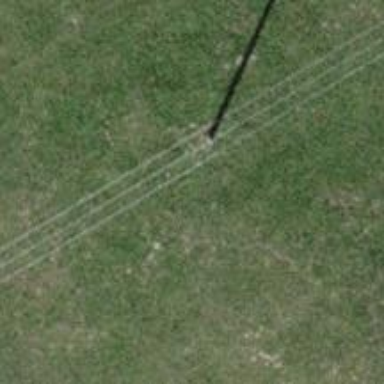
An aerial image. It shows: Power pole.